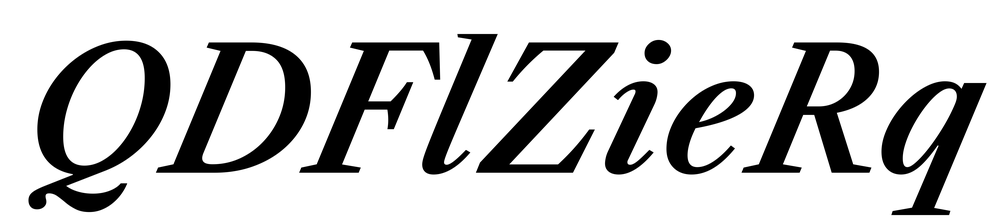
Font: LibreCaslonText-Italic_SemiBold_Italic